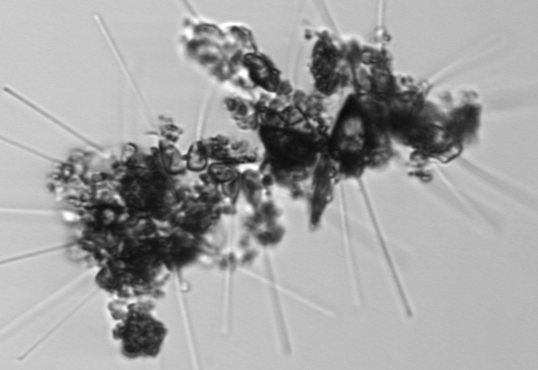
Label: Asterionellopsis_glacialis